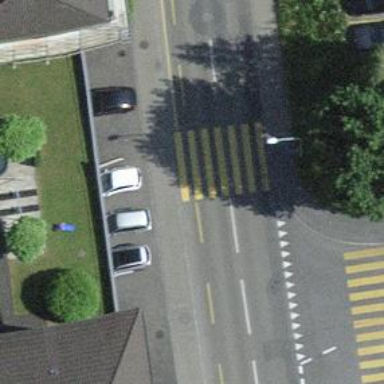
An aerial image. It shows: Pedestrian crossing with zebra markings on the footway.